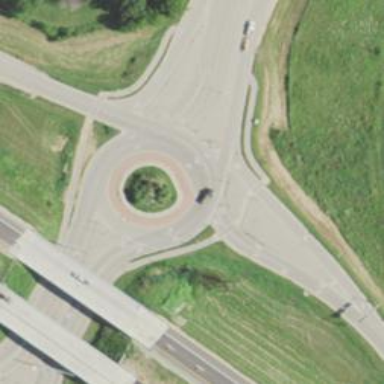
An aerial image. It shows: Secondary road leading to roundabout with shared cycle lane.